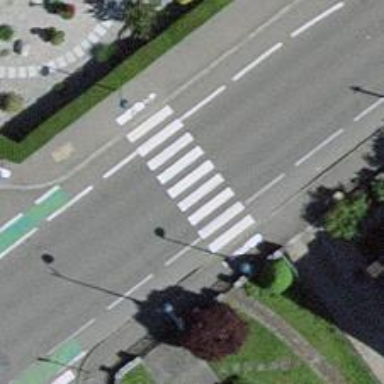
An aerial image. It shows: Zebra crossing on the road.